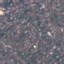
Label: Residential